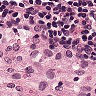
Metastatic tissue present: no